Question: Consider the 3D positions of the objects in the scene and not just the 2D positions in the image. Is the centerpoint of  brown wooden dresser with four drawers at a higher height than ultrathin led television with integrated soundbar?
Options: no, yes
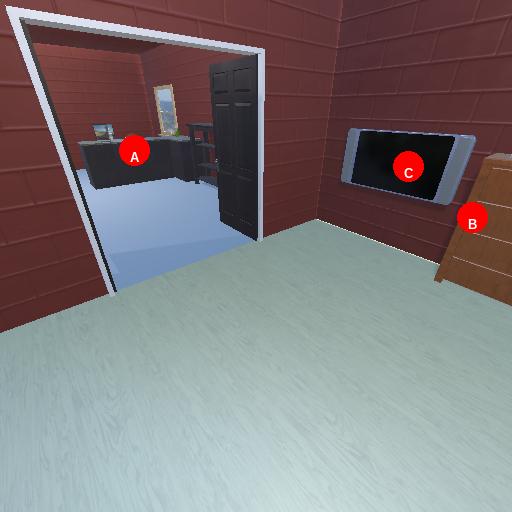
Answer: no